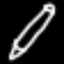
Label: pencil